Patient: sex M, age 42
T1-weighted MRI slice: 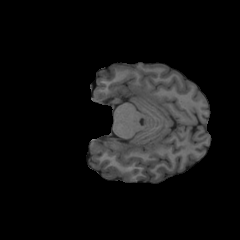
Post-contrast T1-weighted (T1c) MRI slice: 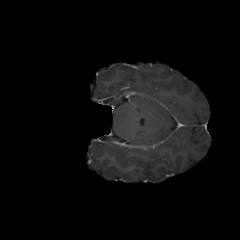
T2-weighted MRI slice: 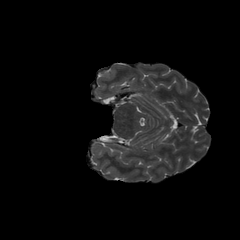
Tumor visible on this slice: no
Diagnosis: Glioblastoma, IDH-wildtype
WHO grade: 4